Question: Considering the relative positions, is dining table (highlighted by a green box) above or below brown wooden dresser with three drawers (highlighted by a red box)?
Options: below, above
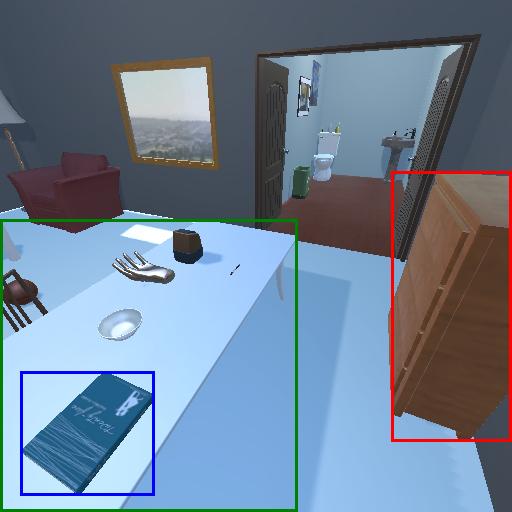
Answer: below